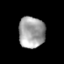
Tissue: prostate
Cell type: Epithelial cells
Senescence score: 0.323
Nuclear area (px): 801
Mean DAPI intensity: 161.856